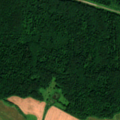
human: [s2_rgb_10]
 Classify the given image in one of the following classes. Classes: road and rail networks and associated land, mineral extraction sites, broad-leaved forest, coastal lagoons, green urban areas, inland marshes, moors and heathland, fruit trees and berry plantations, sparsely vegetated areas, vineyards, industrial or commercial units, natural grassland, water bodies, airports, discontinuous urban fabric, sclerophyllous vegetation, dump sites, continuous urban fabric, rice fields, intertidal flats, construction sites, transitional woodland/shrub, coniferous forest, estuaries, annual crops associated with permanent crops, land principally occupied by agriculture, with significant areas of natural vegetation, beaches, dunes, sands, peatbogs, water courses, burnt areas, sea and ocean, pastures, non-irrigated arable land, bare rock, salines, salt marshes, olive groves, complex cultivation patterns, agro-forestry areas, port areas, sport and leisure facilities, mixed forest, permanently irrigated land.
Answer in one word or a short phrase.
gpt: non-irrigated arable land, broad-leaved forest, mixed forest